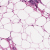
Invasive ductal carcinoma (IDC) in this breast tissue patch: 0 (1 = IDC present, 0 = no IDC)